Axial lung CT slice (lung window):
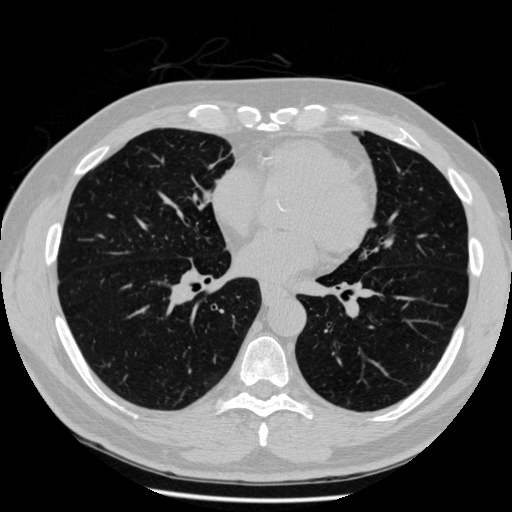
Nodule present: no